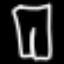
Label: pants